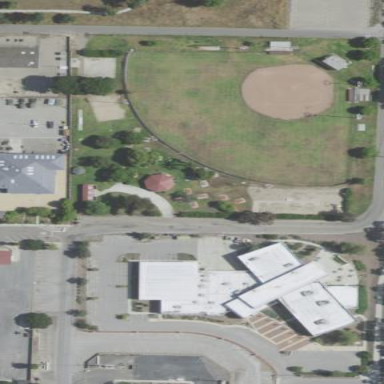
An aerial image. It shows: Baseball pitch for leisure land.